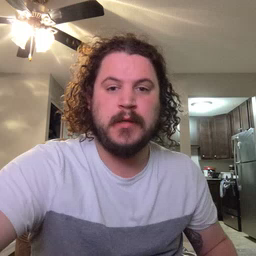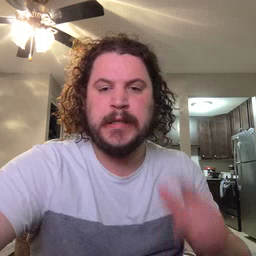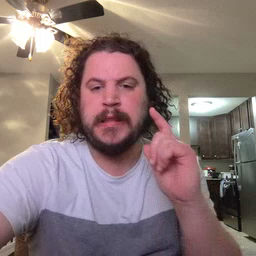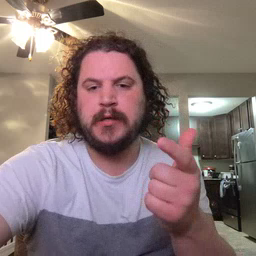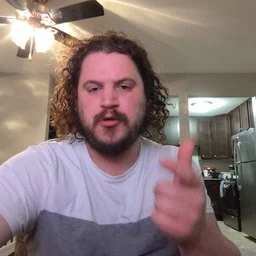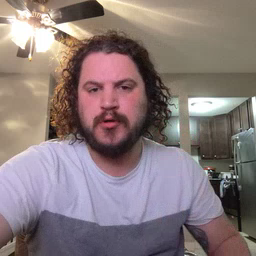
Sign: later